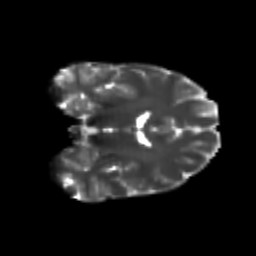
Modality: T2w
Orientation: coronal
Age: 24
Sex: male
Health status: healthy
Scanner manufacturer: philips
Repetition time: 7.39 s
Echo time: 0.08599 s